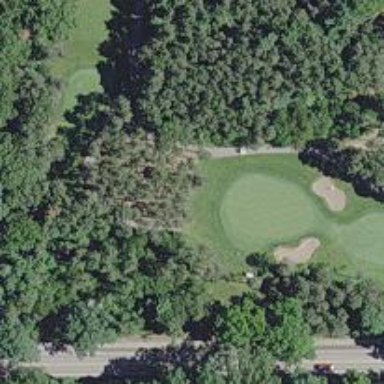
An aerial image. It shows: Path used for both walking and golf.